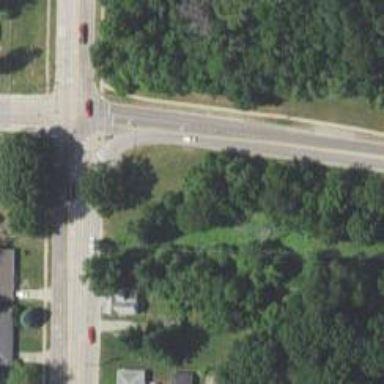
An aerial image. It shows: Secondary road with sidewalk on the left.